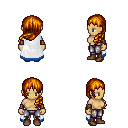
a pixel art fantasy rpg character, female body template, human, tanned skin, white trimmed cape, metal pants, dark blonde left-swept hairstyle, leather bracers, brown shoes, four views (front, back, left, right), 2x2 character sprite sheet, small pixel art, hard edges, no anti-aliasing